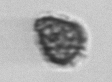
Label: Syracosphaera_pulchra